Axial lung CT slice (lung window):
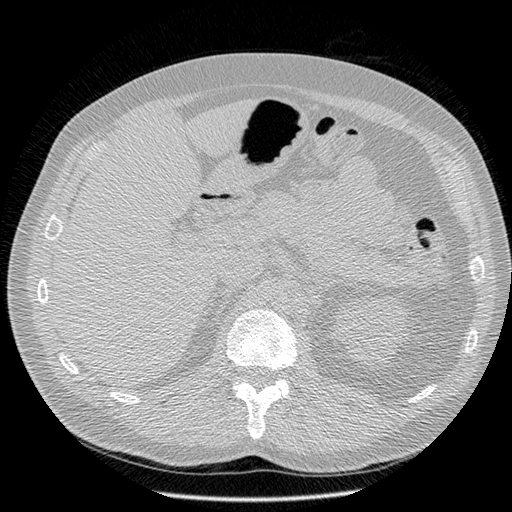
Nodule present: no